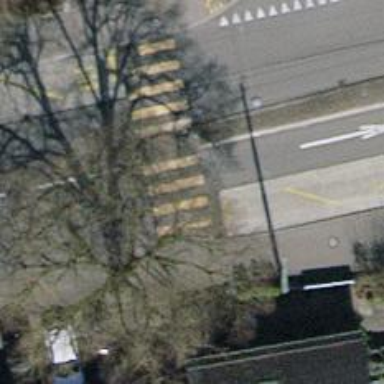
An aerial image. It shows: Tertiary road with asphalt surface and trolley wires.